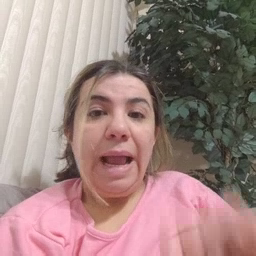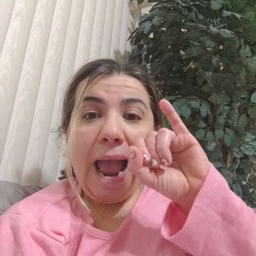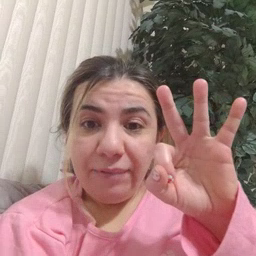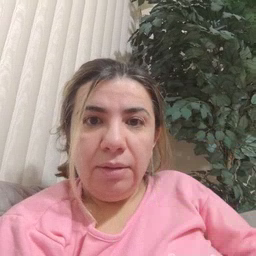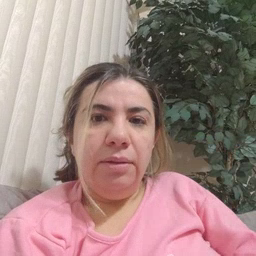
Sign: if